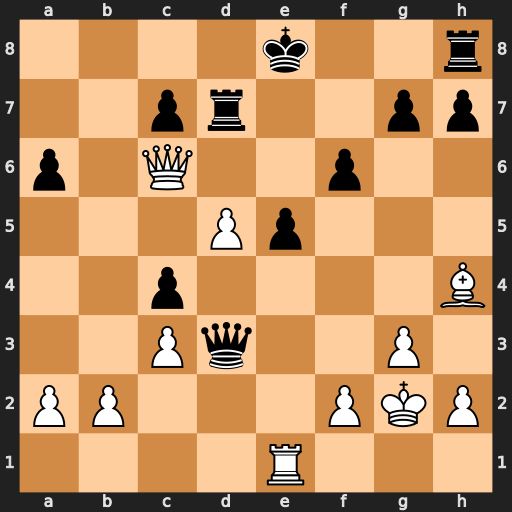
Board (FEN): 4k2r/2pr2pp/p1Q2p2/3Pp3/2p4B/2Pq2P1/PP3PKP/4R3
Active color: w
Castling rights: k
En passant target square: -
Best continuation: Rxe5+ fxe5 Qe6+ Kf8 Qxd7